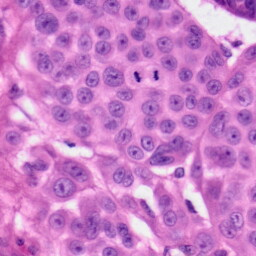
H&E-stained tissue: Skin